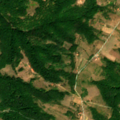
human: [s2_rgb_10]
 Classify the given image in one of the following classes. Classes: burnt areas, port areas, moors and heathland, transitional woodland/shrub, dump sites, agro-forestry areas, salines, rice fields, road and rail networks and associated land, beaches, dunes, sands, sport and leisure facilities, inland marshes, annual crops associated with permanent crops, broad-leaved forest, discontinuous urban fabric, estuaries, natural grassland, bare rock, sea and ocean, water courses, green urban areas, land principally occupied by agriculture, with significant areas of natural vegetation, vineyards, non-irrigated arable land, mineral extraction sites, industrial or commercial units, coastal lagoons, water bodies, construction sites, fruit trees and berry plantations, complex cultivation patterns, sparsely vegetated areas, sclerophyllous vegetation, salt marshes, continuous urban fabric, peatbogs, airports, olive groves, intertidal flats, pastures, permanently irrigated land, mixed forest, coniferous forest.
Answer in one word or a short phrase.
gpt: complex cultivation patterns, broad-leaved forest, transitional woodland/shrub